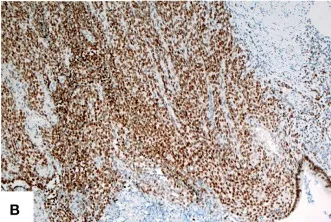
Immunohistochemical and molecular findings of GNET. Intact SMARCA4(BRG1) [, X100.
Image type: pathology (immunostaining)